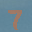
Label: 7